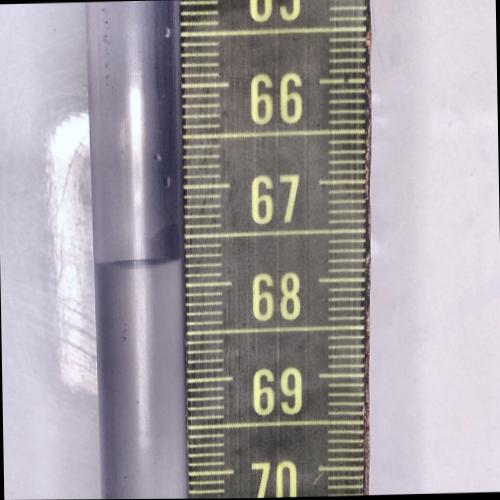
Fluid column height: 67.7 cm